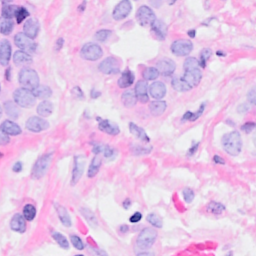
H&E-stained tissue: Breast